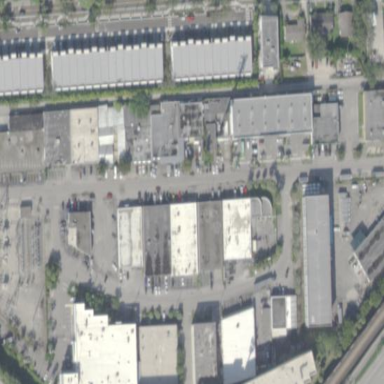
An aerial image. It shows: Commercial area.